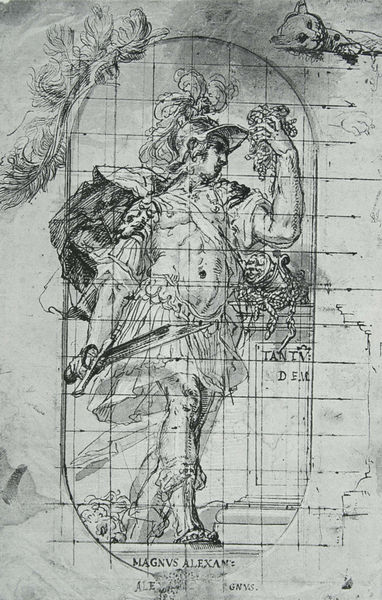
Titel: Entwurf zu Alexander d. Gr. im Erdgeschoss der Residenz München
Künstler: Peter Candid
Standort: Stuttgart
Institution: Staatsgalerie
Schlagwörter: feder, fuß, gemälde, gott, hand, held, himmel, kopf, kämpfer, körper, mann, nackt, umhang, weiß, wolken, bewegung, grau, haar, profil, schwarz, skizze, symbol, zeichnung, gürtel, tier, wolke, rock, jung, wand, arm, arme, barock, falten, federn, haupt, knoten, rahmen, sockel, füllhorn, spiegelung, gitter, gewand, mantel, pose, blatt, pflanzen, locken, oval, engel, ranken, trauben, beine, federbusch, schrift, papier, rahmung, studie, schwer, grafik, graphik, linien, sepia, tafel, jugendstil, detail, inschrift, ziffern, wandmalerei, stufe, nabel, sandalen, bauch, podest, knie, zehen, katze, antike, linie, denkmal, schwarzweiss, stich, illustration, scharz, schwert, uniform, waffen, buchstaben, soldat, bleistift, helm, kreiger, beutel, entwurf, ritter, rüstung, rom, quadrate, römer, sandale, leib, weintrauben, beute, untersicht, unterarm, toga, mittelalter, krieger, heiliger, plan, löwe, hermes, heerführer, helmbusch, weintraube, vorlage, heilig, kupferstich, geflügelt, mars, grieche, erzengel, geometrie, kästchen, quadrat, raster, der, leopard, raubkatze, fruchtbarkeit, römisch, michael, monument, riss, grundriss, federzeichnung, massstab, michelangelo, leonardo, vorskizze, maße, rasterung, blaupause, vorentwurf, planquadrate, hellenismus, gladiator, tiger, vorstudie, zeichnnung, raubtier, tiepolo, alexander, enwurf, eroberer, memorie, helmzier, hilfslinien, alexander der große, vergitterung, quadriert, renaissanse, buschstaben, große, übertragung, alexam, alexan, magnus, der große, tan, streiter, unbeschwert, nder, scheert, gordischer knoten, magnus alexander, lösung, für frescko, für fresco, magnus alexam, aleander der grosse, übertrag, linienraster